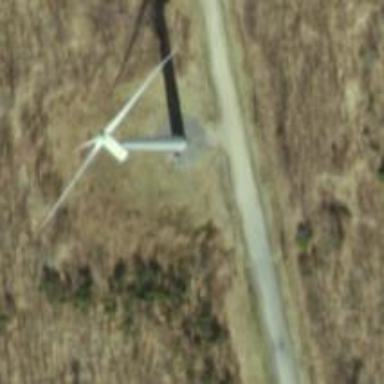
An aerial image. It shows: Wind generator powered by wind. The generator type is horizontal axis and it uses wind turbines.